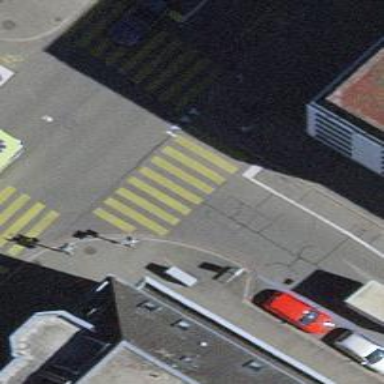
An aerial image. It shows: Crossing with traffic signals.